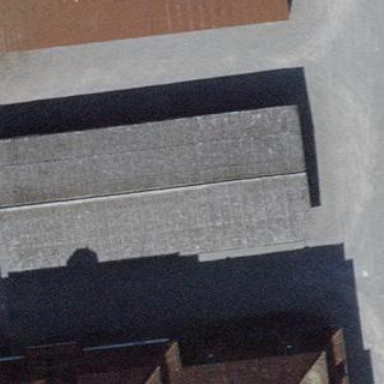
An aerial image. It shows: View of roof of building.